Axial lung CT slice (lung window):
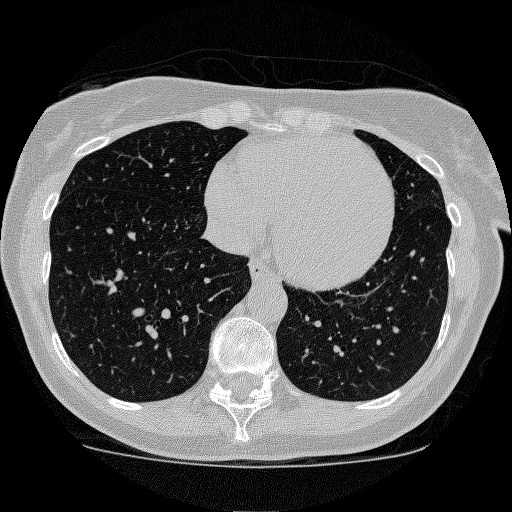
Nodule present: no